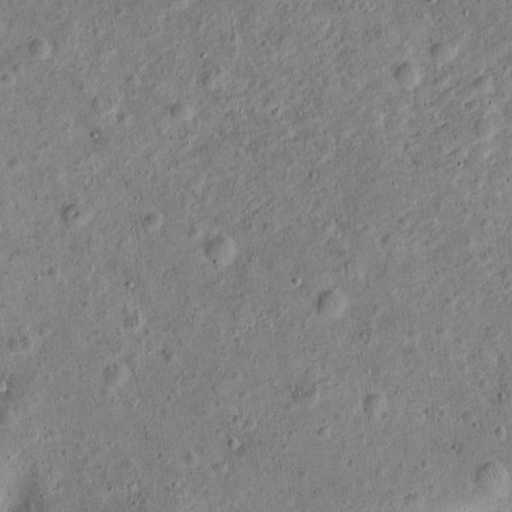
Classes present: Background, Cone